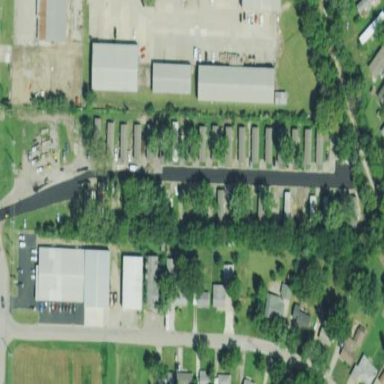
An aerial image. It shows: Residential area designated as trailer park.